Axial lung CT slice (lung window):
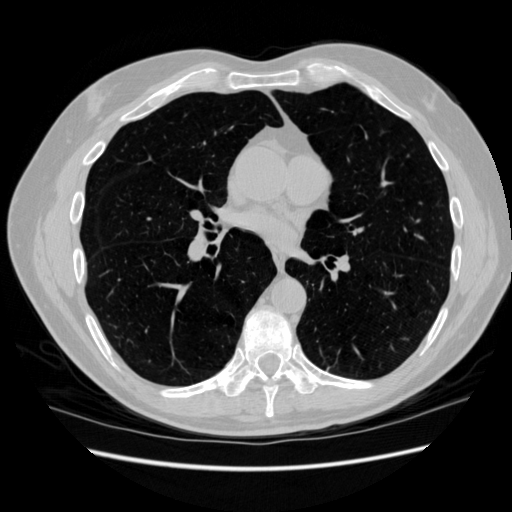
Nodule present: no